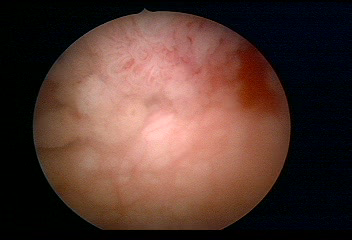
Modality: WLC
Class: Malignant
Subclass: LowGradePapillary
Lesion: L1
Stage: Ta
Morphology: Papillary
Bladder cancer association: Yes
Annotated structures: Tumor